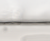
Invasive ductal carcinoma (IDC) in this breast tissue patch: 0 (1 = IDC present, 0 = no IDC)